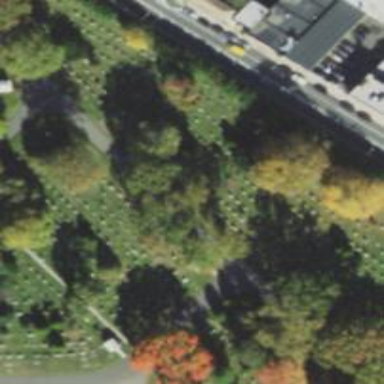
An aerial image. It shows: Graveyard with graves.